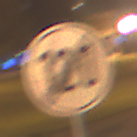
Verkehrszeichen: EndeGeschwindigkeit120
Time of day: Night
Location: Outdoor (Urban)
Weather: PartlyCloudy
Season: NotSpecified
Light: Artificial